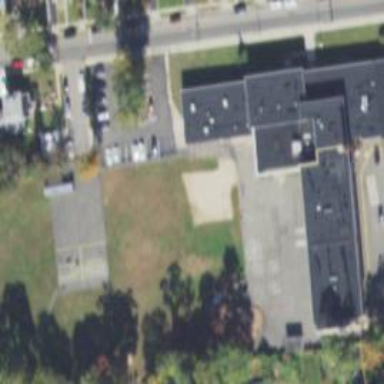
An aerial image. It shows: School.